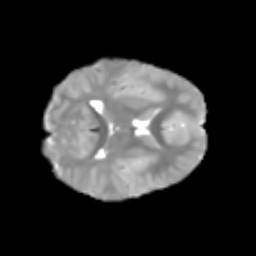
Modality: T2w
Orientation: axial
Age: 7
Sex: male
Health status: healthy